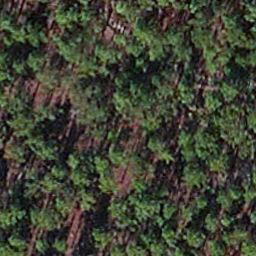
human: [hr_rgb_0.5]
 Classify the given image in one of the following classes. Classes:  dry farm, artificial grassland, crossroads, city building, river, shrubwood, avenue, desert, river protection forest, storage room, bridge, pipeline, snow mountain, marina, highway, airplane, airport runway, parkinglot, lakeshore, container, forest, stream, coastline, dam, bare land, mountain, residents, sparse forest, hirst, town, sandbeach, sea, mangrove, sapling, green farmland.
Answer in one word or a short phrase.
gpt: sapling